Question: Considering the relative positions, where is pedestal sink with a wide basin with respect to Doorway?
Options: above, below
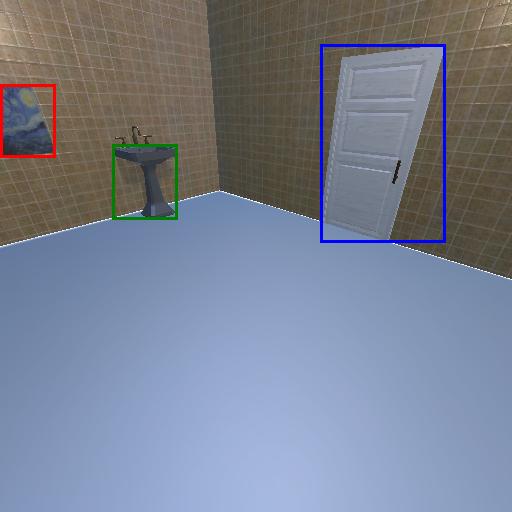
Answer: above